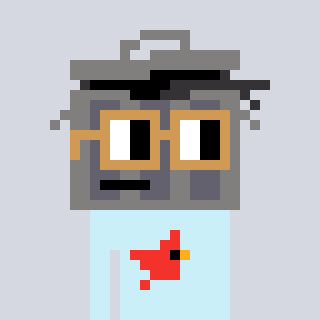
a pixel art character with square brown glasses, a trashcan-shaped head and a cold-colored body on a cool background